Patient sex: F
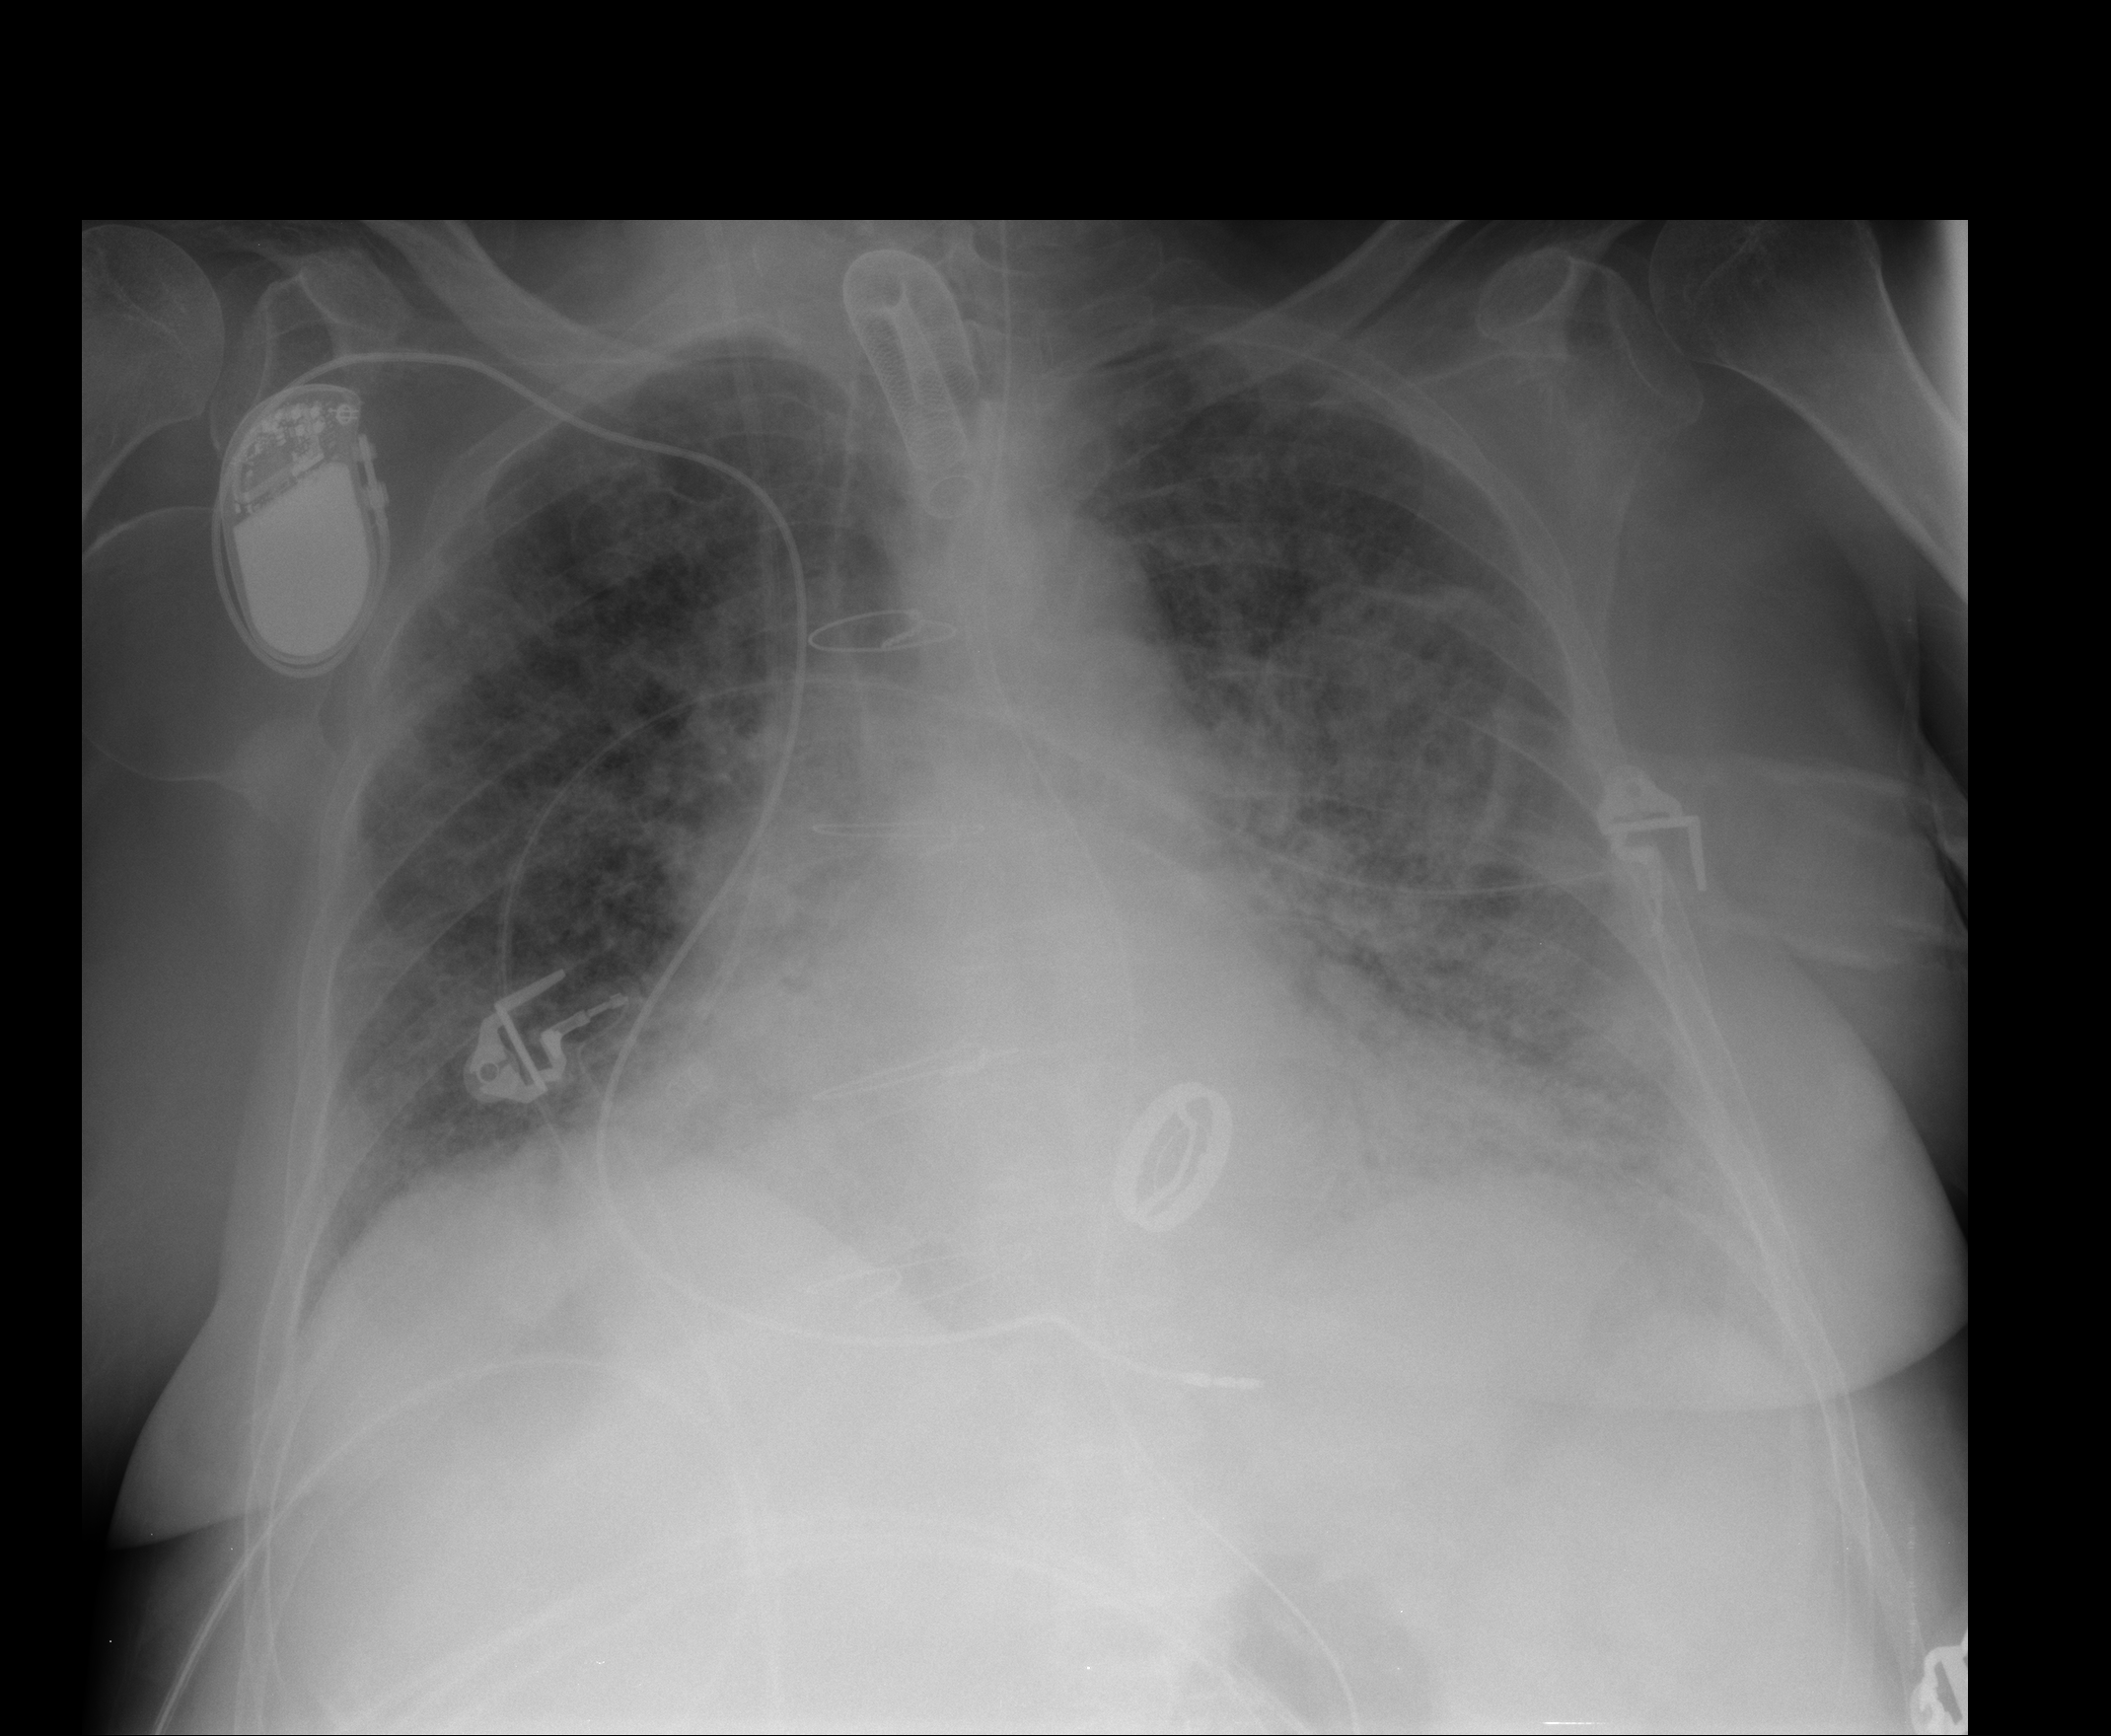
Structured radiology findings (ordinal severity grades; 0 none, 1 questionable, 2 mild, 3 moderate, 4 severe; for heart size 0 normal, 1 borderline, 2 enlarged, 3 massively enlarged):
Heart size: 2
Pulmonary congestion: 2
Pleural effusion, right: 1
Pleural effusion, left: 1
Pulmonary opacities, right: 2
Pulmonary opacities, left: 3
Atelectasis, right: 2
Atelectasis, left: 2